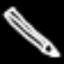
Label: pencil